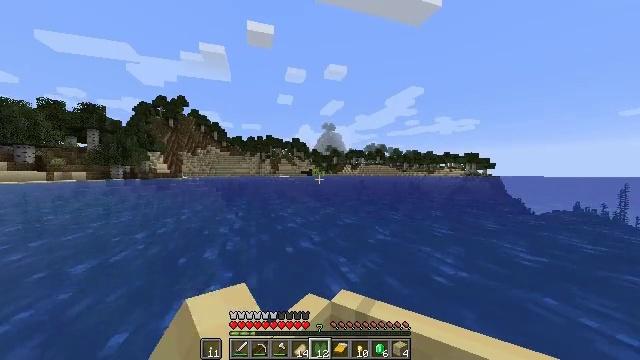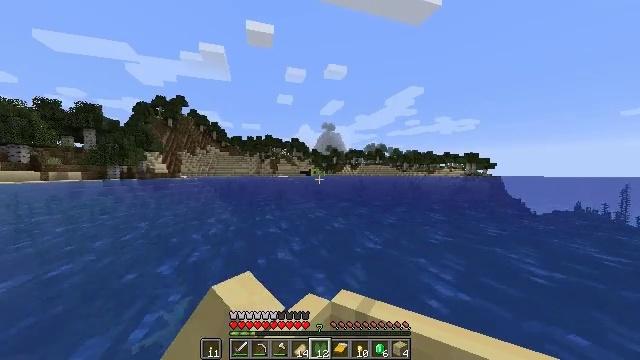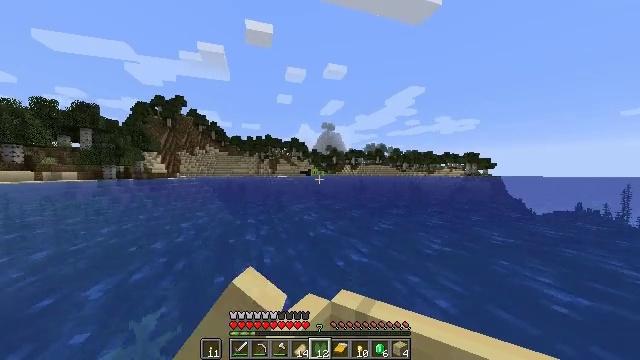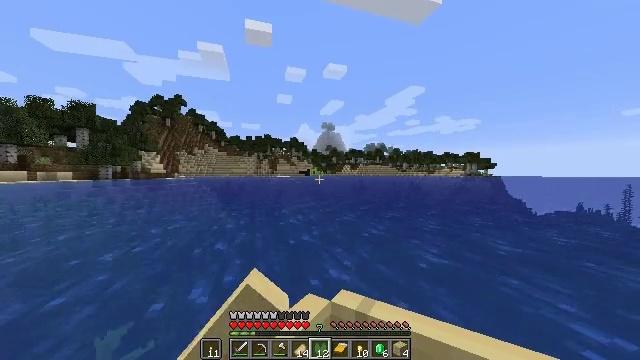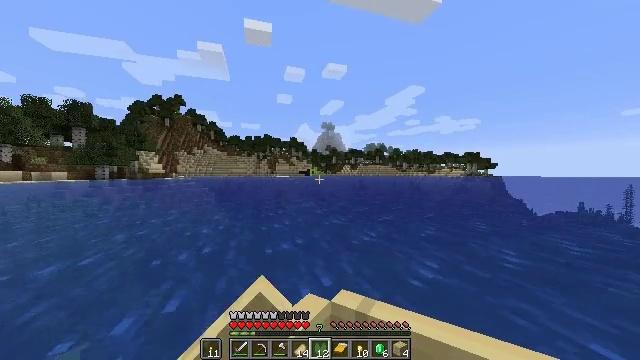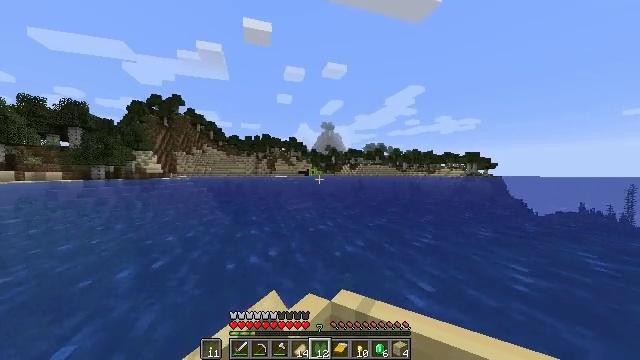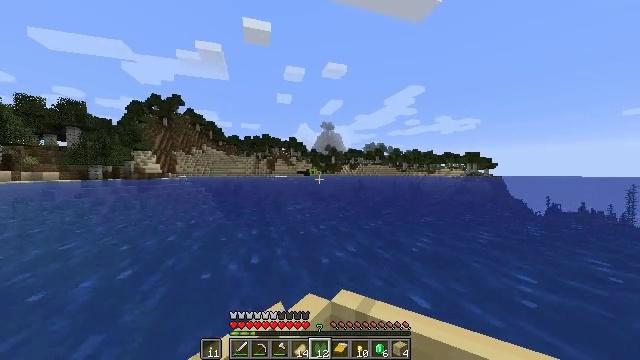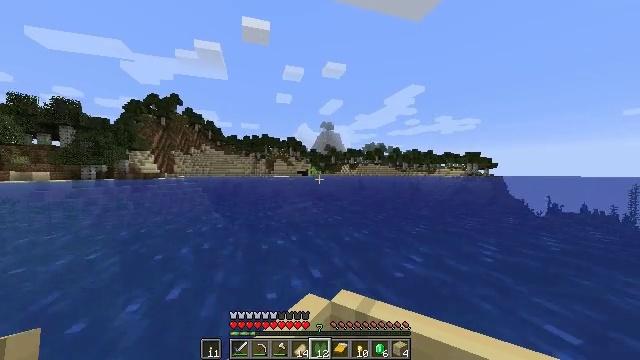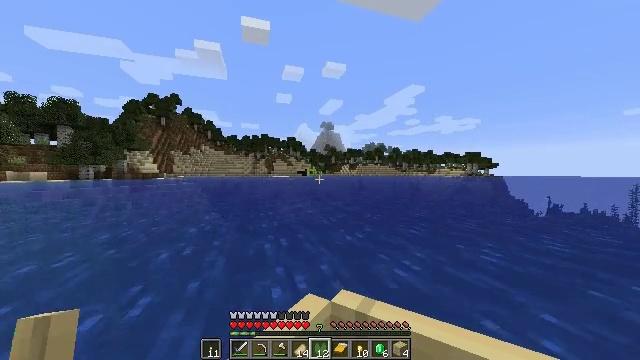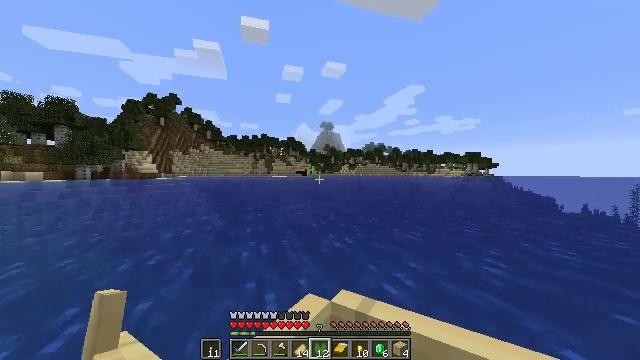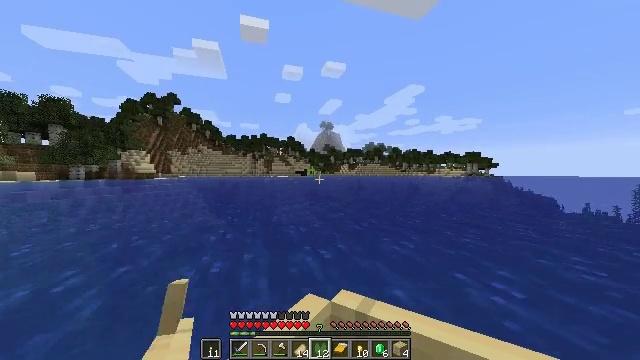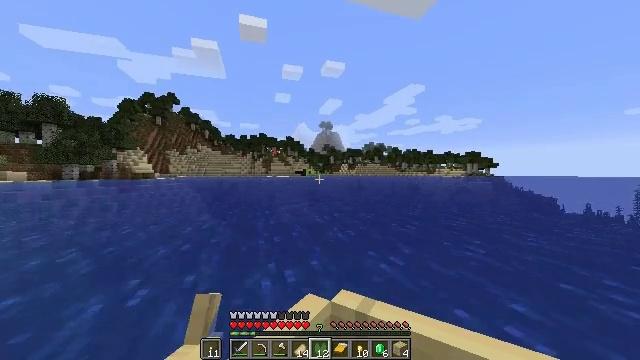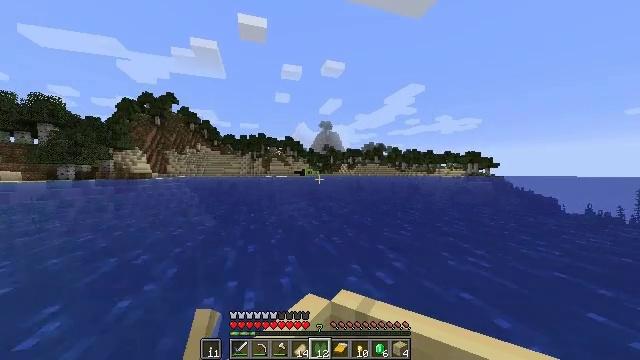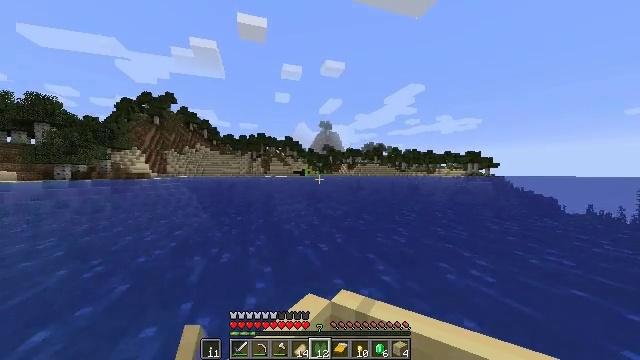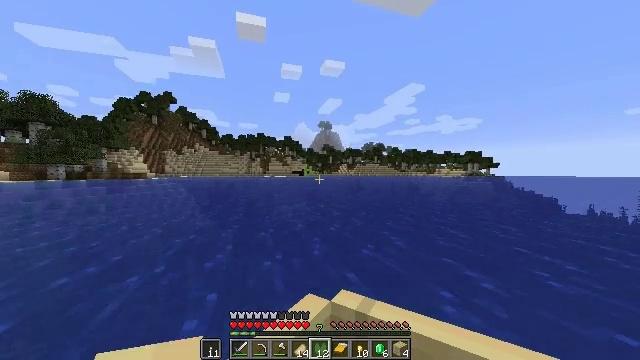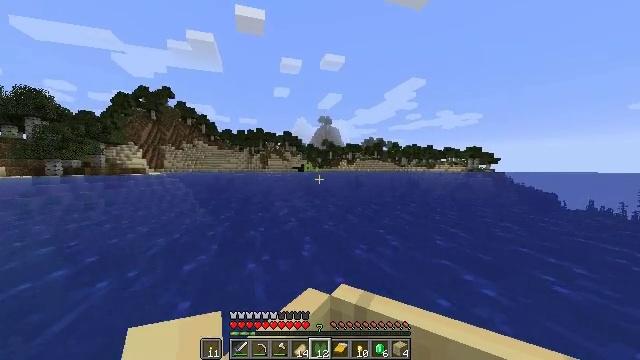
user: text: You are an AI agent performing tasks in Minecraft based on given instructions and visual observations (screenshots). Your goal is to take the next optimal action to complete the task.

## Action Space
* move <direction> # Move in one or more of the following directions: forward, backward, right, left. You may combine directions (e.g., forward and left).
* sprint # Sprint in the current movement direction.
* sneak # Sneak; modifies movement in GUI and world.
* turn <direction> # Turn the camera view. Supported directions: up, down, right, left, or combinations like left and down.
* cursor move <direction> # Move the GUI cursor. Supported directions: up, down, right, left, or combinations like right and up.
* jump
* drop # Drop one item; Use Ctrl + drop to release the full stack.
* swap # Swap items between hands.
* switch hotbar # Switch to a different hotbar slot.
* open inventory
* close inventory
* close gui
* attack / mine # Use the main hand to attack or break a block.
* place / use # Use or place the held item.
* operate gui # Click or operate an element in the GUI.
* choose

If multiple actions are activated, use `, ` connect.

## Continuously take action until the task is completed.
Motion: motion action
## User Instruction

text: Drop a lily pad.
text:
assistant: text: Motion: move forward, sprint
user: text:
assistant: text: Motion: move forward, sprint
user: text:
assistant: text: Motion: move forward, sprint
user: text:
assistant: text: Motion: move forward, sprint
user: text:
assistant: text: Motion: move forward, sprint
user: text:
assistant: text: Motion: move forward, sprint
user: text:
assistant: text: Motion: move forward, sprint
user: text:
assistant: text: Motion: move forward, sprint
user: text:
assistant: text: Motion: move forward, sprint
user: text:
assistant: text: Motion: move forward, sprint
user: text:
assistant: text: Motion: move forward, sprint
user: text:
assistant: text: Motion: move forward, sprint
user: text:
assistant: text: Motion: move forward, sprint
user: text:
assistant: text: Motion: move forward, sprint
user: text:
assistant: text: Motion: move forward, sprint, turn down
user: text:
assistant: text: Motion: move forward and move left, sprint
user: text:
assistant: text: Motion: move forward and move left, sprint
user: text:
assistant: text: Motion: move forward, sprint, turn down
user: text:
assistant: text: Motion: move forward, sprint, turn right and down
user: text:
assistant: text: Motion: move forward, sprint
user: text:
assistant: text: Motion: move forward, sprint
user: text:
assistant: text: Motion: move forward, sprint
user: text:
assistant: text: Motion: move forward, sprint
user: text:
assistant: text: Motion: move forward, sprint
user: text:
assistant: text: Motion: move forward, sprint
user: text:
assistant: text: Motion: move forward, sprint
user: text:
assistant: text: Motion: move forward, sprint
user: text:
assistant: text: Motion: move forward, sprint
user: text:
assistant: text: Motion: move forward, sprint, turn right
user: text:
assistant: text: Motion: move forward, sprint